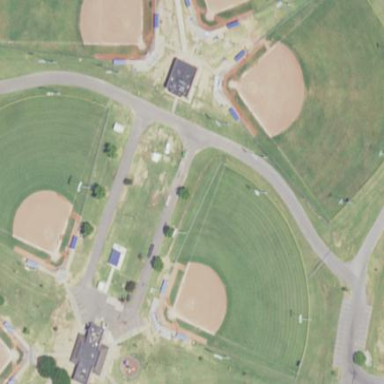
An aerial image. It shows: Baseball pitch for leisure and sports activities.